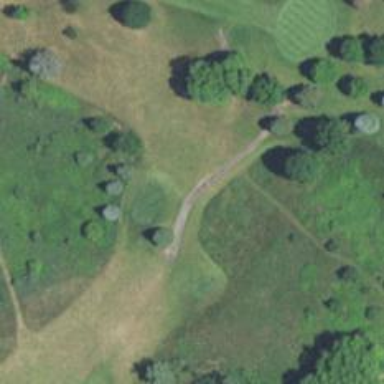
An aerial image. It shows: Asphalt path designated as golf cartpath.